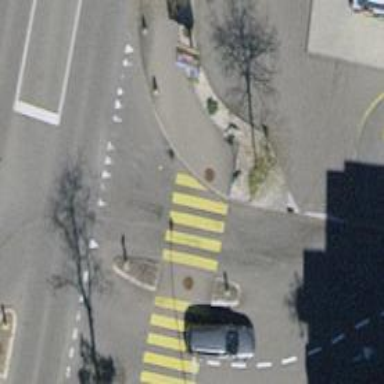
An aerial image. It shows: Kerb serving as barrier.